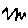
Label: zigzag